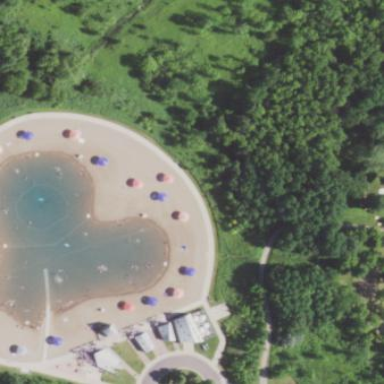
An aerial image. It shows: Outdoor swimming pool in leisure land area.